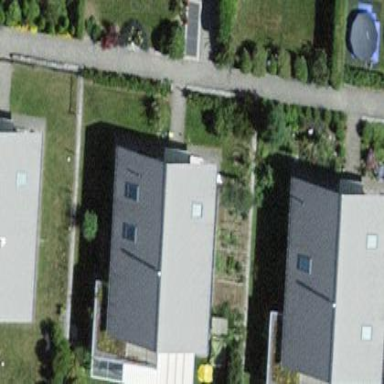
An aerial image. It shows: Simple house.